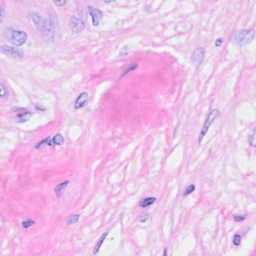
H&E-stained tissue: Breast